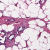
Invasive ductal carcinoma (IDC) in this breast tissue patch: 1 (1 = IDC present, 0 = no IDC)